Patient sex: M
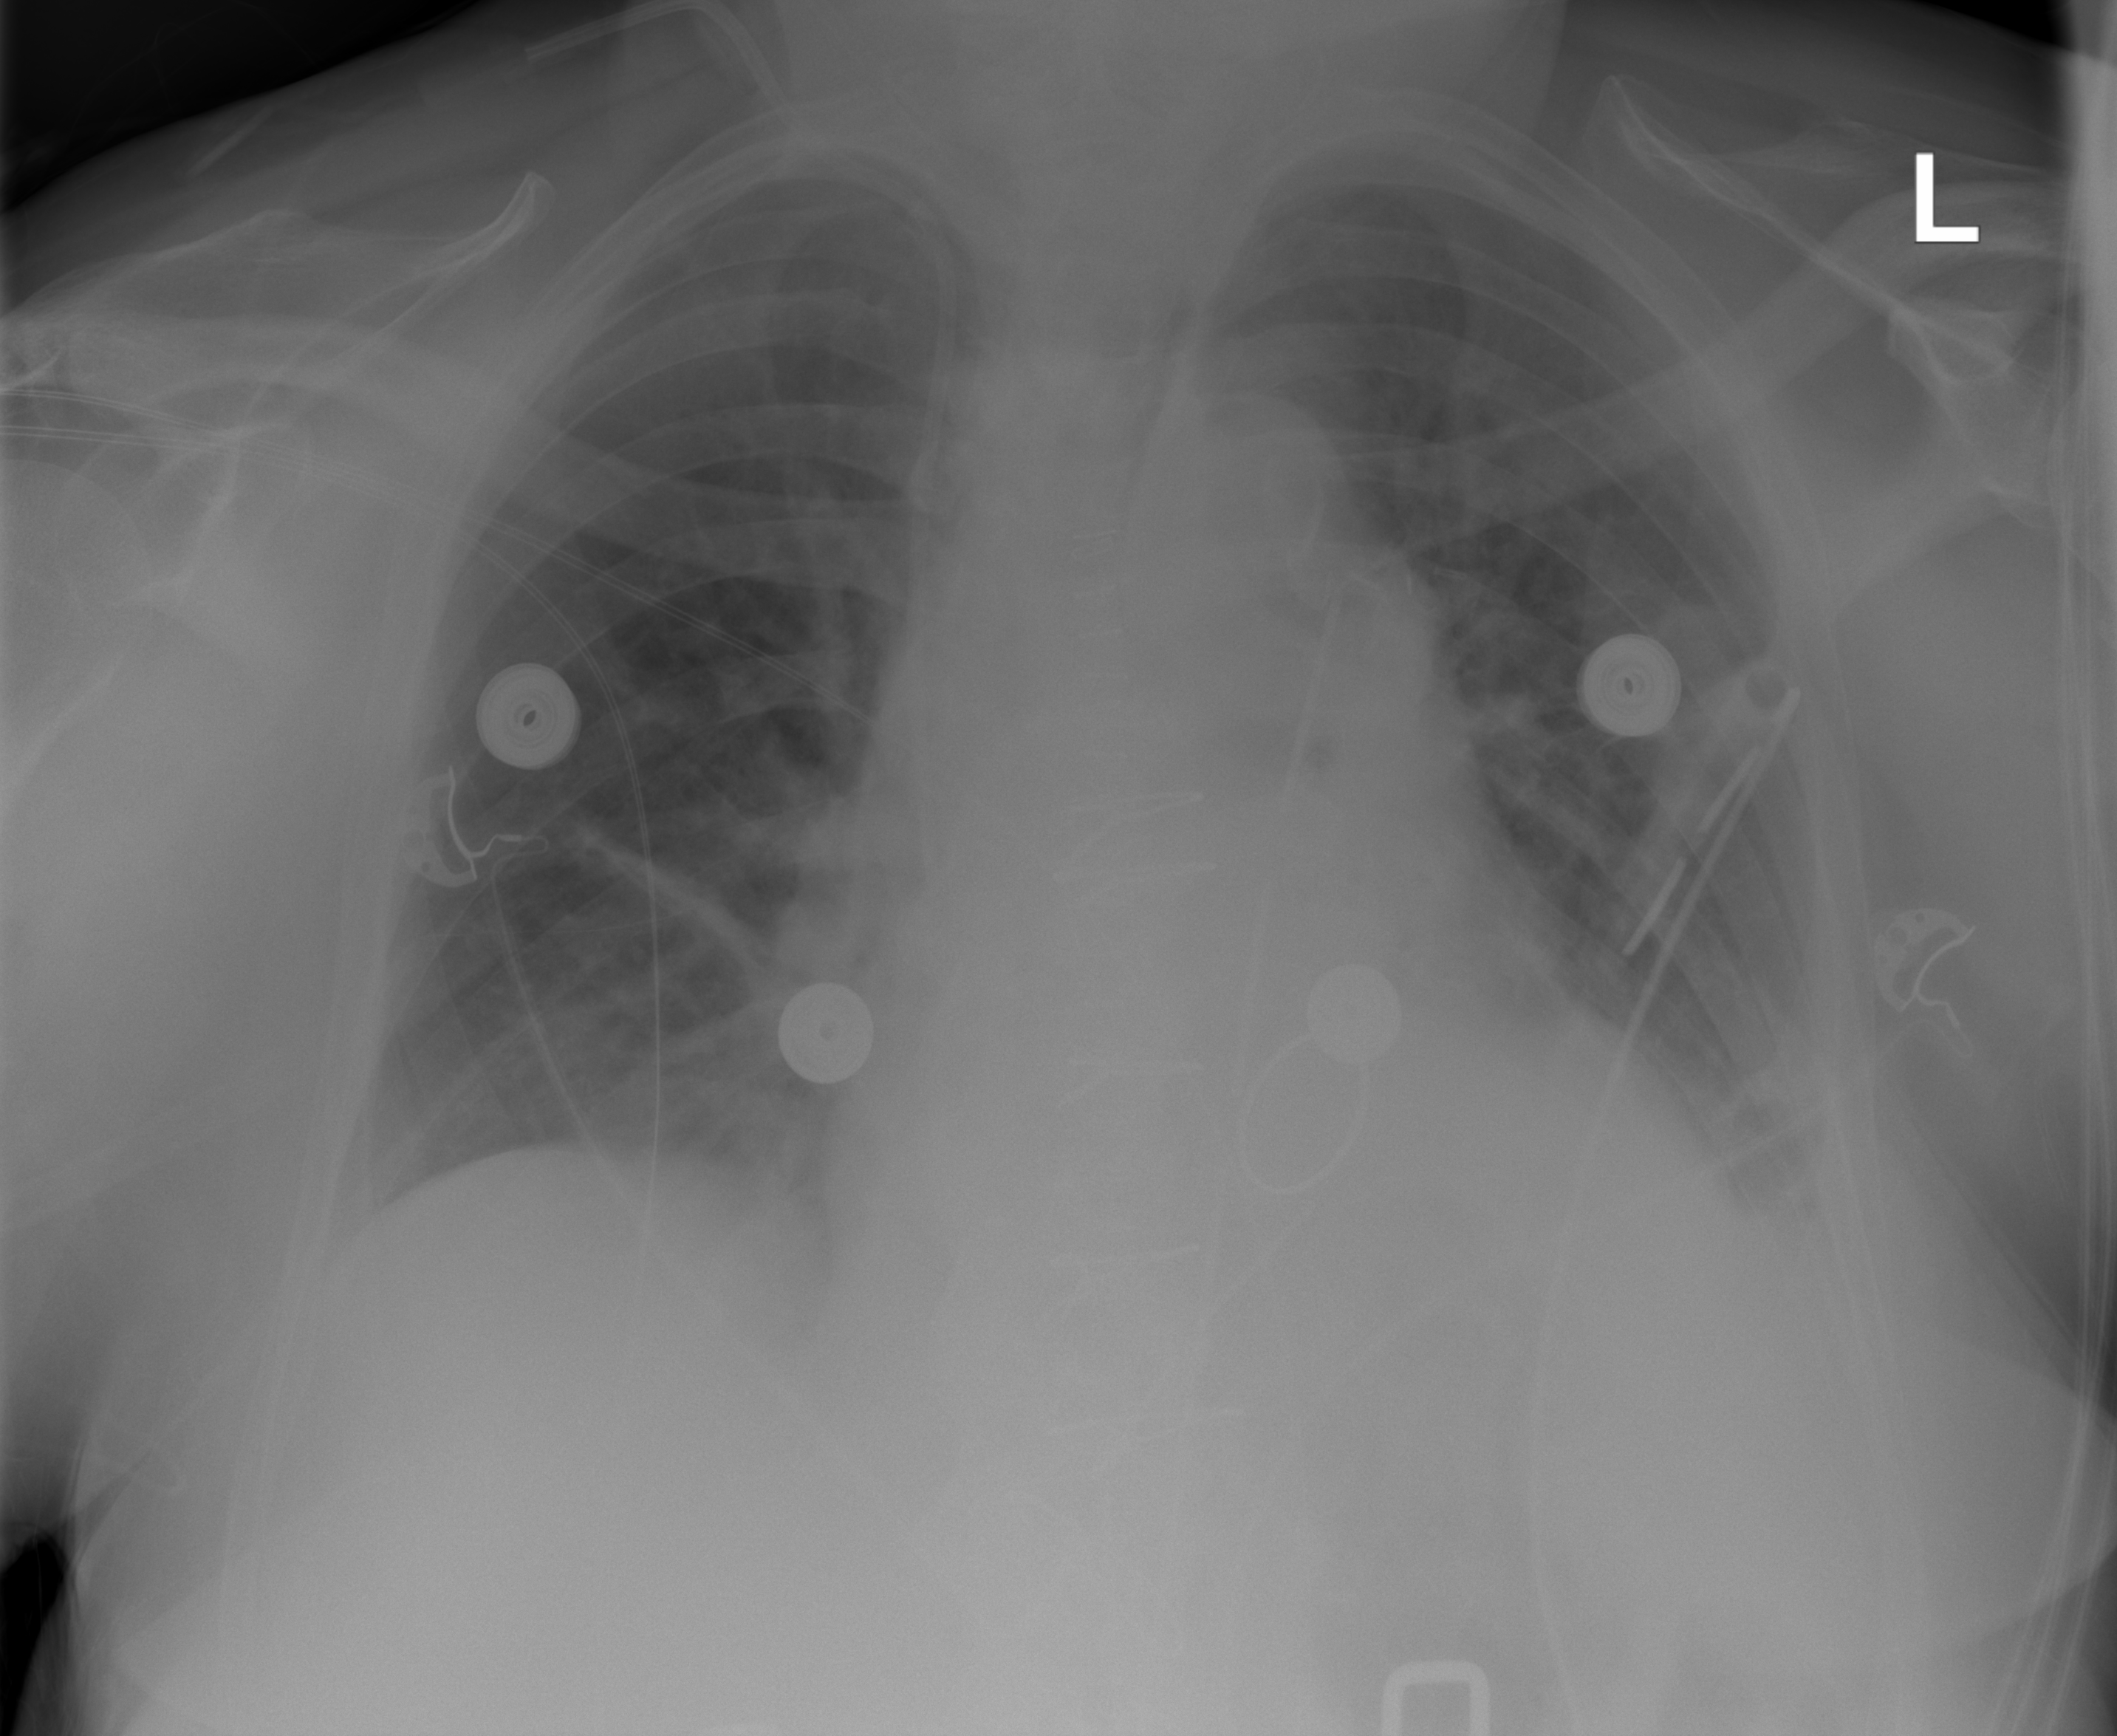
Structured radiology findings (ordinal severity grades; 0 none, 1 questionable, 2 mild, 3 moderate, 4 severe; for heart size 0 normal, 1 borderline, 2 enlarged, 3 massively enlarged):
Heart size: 1
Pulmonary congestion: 0
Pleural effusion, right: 0
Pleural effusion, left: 2
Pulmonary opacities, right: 0
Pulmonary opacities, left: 0
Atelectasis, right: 2
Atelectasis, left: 2